Question: I am dealing with a lot of files which have 'qq{...}' strings that do a great job at tripping up 'vim' making it turn the entire rest of the file green.
I have tried <URL> to no avail, and I also noticed that it is dated older than the 'perl.vim' syntax-file that my vim came with.
I am using vim 7.3.918, freshly compiled from mercurial source, and its perl syntax file looks like this:
'''
1 " Vim syntax file
2 " Language: Perl 5
3 " Maintainer: Andy Lester <andy@petdance.com>
4 " URL: http://github.com/petdance/vim-perl/tree/master
5 " Last Change: 2010-08-10
6 " Contributors: Andy Lester <andy@petdance.com>
7 " Hinrik Orn Sigurdsson <hinrik.sig@gmail.com>
8 " Lukas Mai <l.mai.web.de>
9 " Nick Hibma <nick@van-laarhoven.org>
10 " Sonia Heimann <niania@netsurf.org>
11 " and many others.
12 "
13 " Please download most recent version first before mailing
14 " any comments.
15 "
16 " The following parameters are available for tuning the
17 " perl syntax highlighting, with defaults given:
18 " 19 " unlet perl_include_pod
20 " unlet perl_no_scope_in_variables
21 " unlet perl_no_extended_vars
22 " unlet perl_string_as_statement
23 " unlet perl_no_sync_on_sub
24 " unlet perl_no_sync_on_global_var
25 " let perl_sync_dist = 100
26 " unlet perl_fold
27 " unlet perl_fold_blocks
28 " let perl_nofold_packages = 1
29 " let perl_nofold_subs = 1
...
'''
It dies on 'qq{}' code. They usually can be addressed by using other delimiters, but it's a of code I'm talking about here.
I tried looking at the part of this 'perl.vim' that deals with the q/qq/qr/qx quoting, but it is spectacularly complex.
Here's an example of some code that trips it up good:

I cannot paste any more code, so you'll have to trust me that basically all content in the rest of the file becomes treated as a string.
It certainly looks like the problem is that the '}' at the end of '$layout->{ID}' gets interpreted as the end of the 'qq{}'.
But that can't be the case because this code runs. It does not crash and burn. Therefore vim is wrong and must be more intelligent when matching up the '}'. However, as this one line shows, the bracket can be at the end of the line...
At this point I'm not even sure if it is possible at all to know where the 'qq{}' ends without some sort of parsing that the syntax definition isn't able to perform.
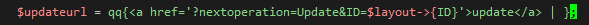
Answer: <URL> that significantly improved my vim 7.3's ability to highlight perl.
Hopefully this all will make its way into core vim 7.4